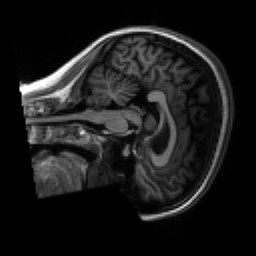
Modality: T1w
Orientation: sagittal
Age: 18
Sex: female
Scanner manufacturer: siemens
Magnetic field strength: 3 T
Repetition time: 2.3 s
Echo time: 0.00267 s